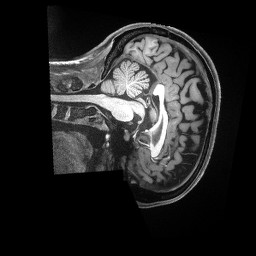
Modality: T1w
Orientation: sagittal
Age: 31
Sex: female
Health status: ill
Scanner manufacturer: siemens
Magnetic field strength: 3 T
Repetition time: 2.5 s
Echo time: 0.00181 s